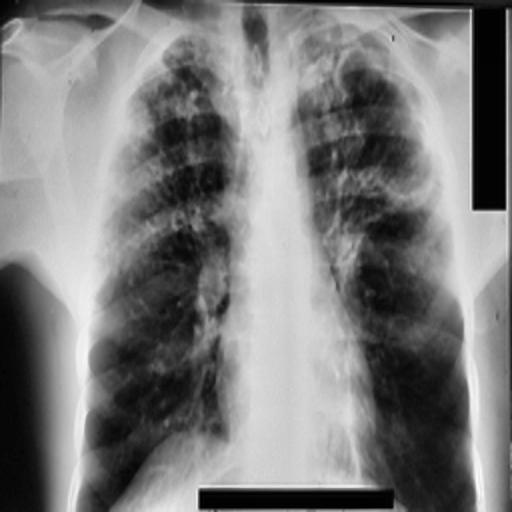
Finding: TUBERCULOSIS